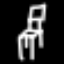
Label: chair